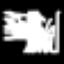
Label: frog